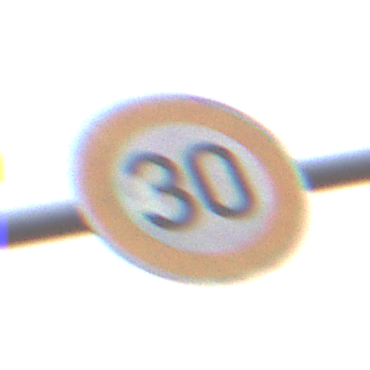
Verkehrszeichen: Geschwindigkeit30
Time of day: Midday
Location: Outdoor (RoadRail)
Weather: Overcast
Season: NotSpecified
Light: Natural